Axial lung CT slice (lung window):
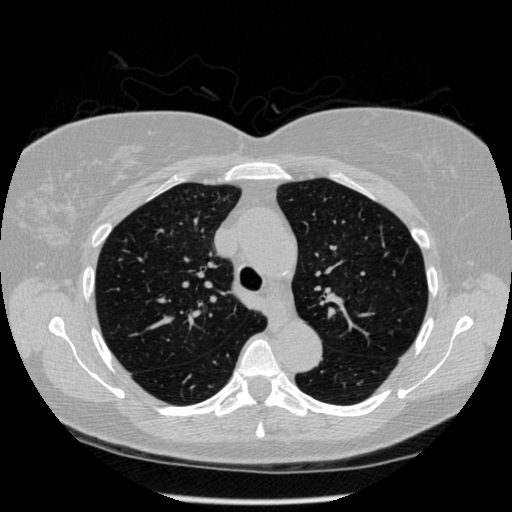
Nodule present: no